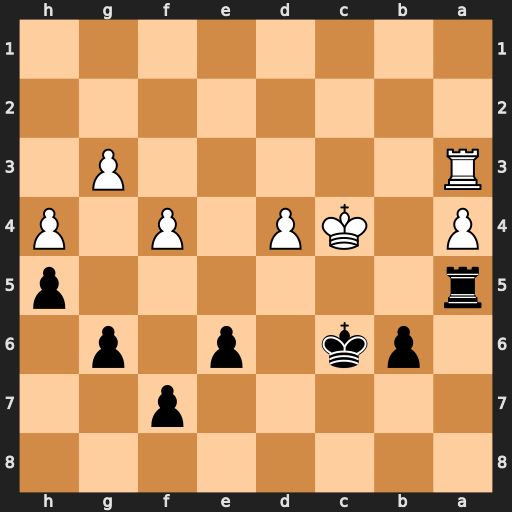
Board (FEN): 8/5p2/1pk1p1p1/r6p/P1KP1P1P/R5P1/8/8
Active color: b
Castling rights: -
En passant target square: -
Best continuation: Rxa4+ Rxa4 b5+ Kb3 bxa4+